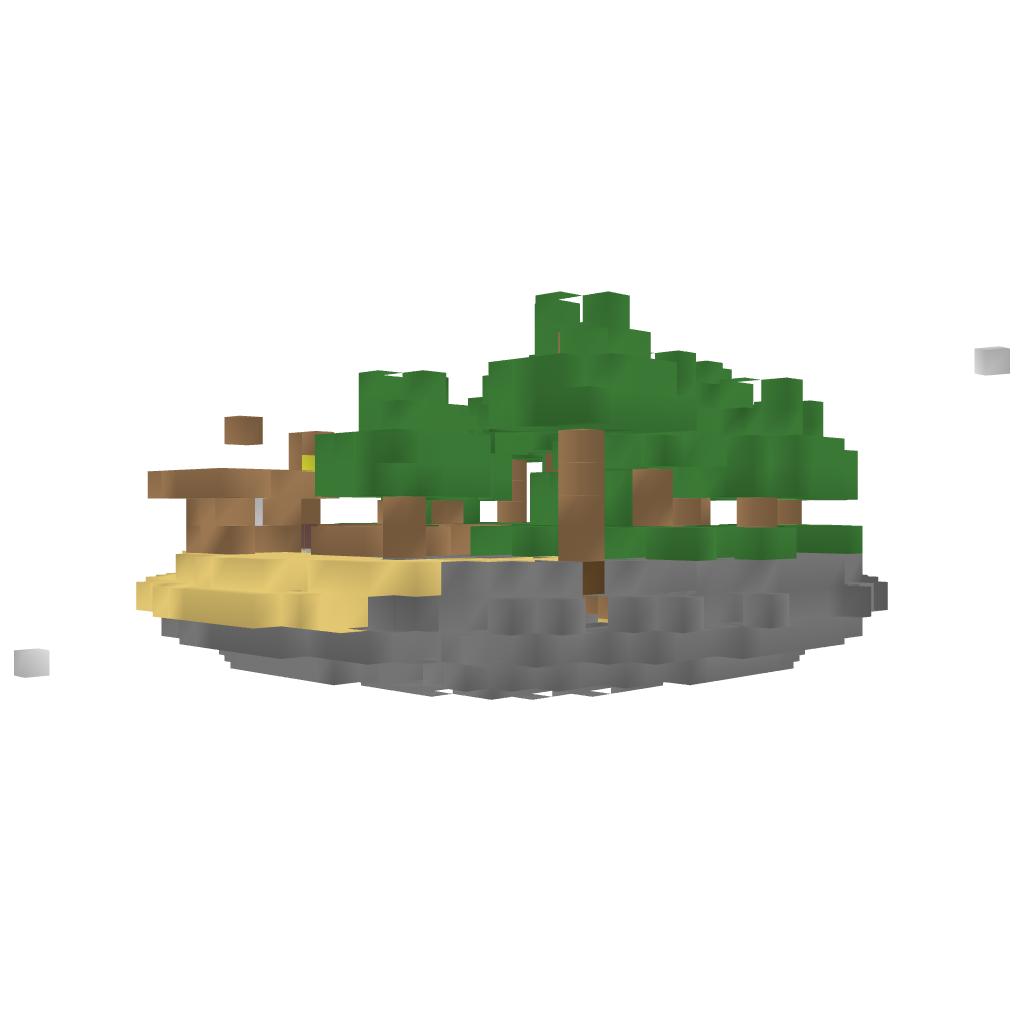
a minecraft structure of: small floating island good quality a lot of earth